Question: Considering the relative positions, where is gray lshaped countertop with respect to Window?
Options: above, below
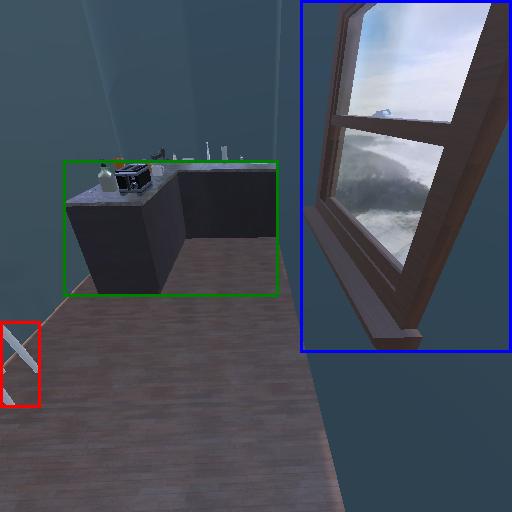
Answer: above